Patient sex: M
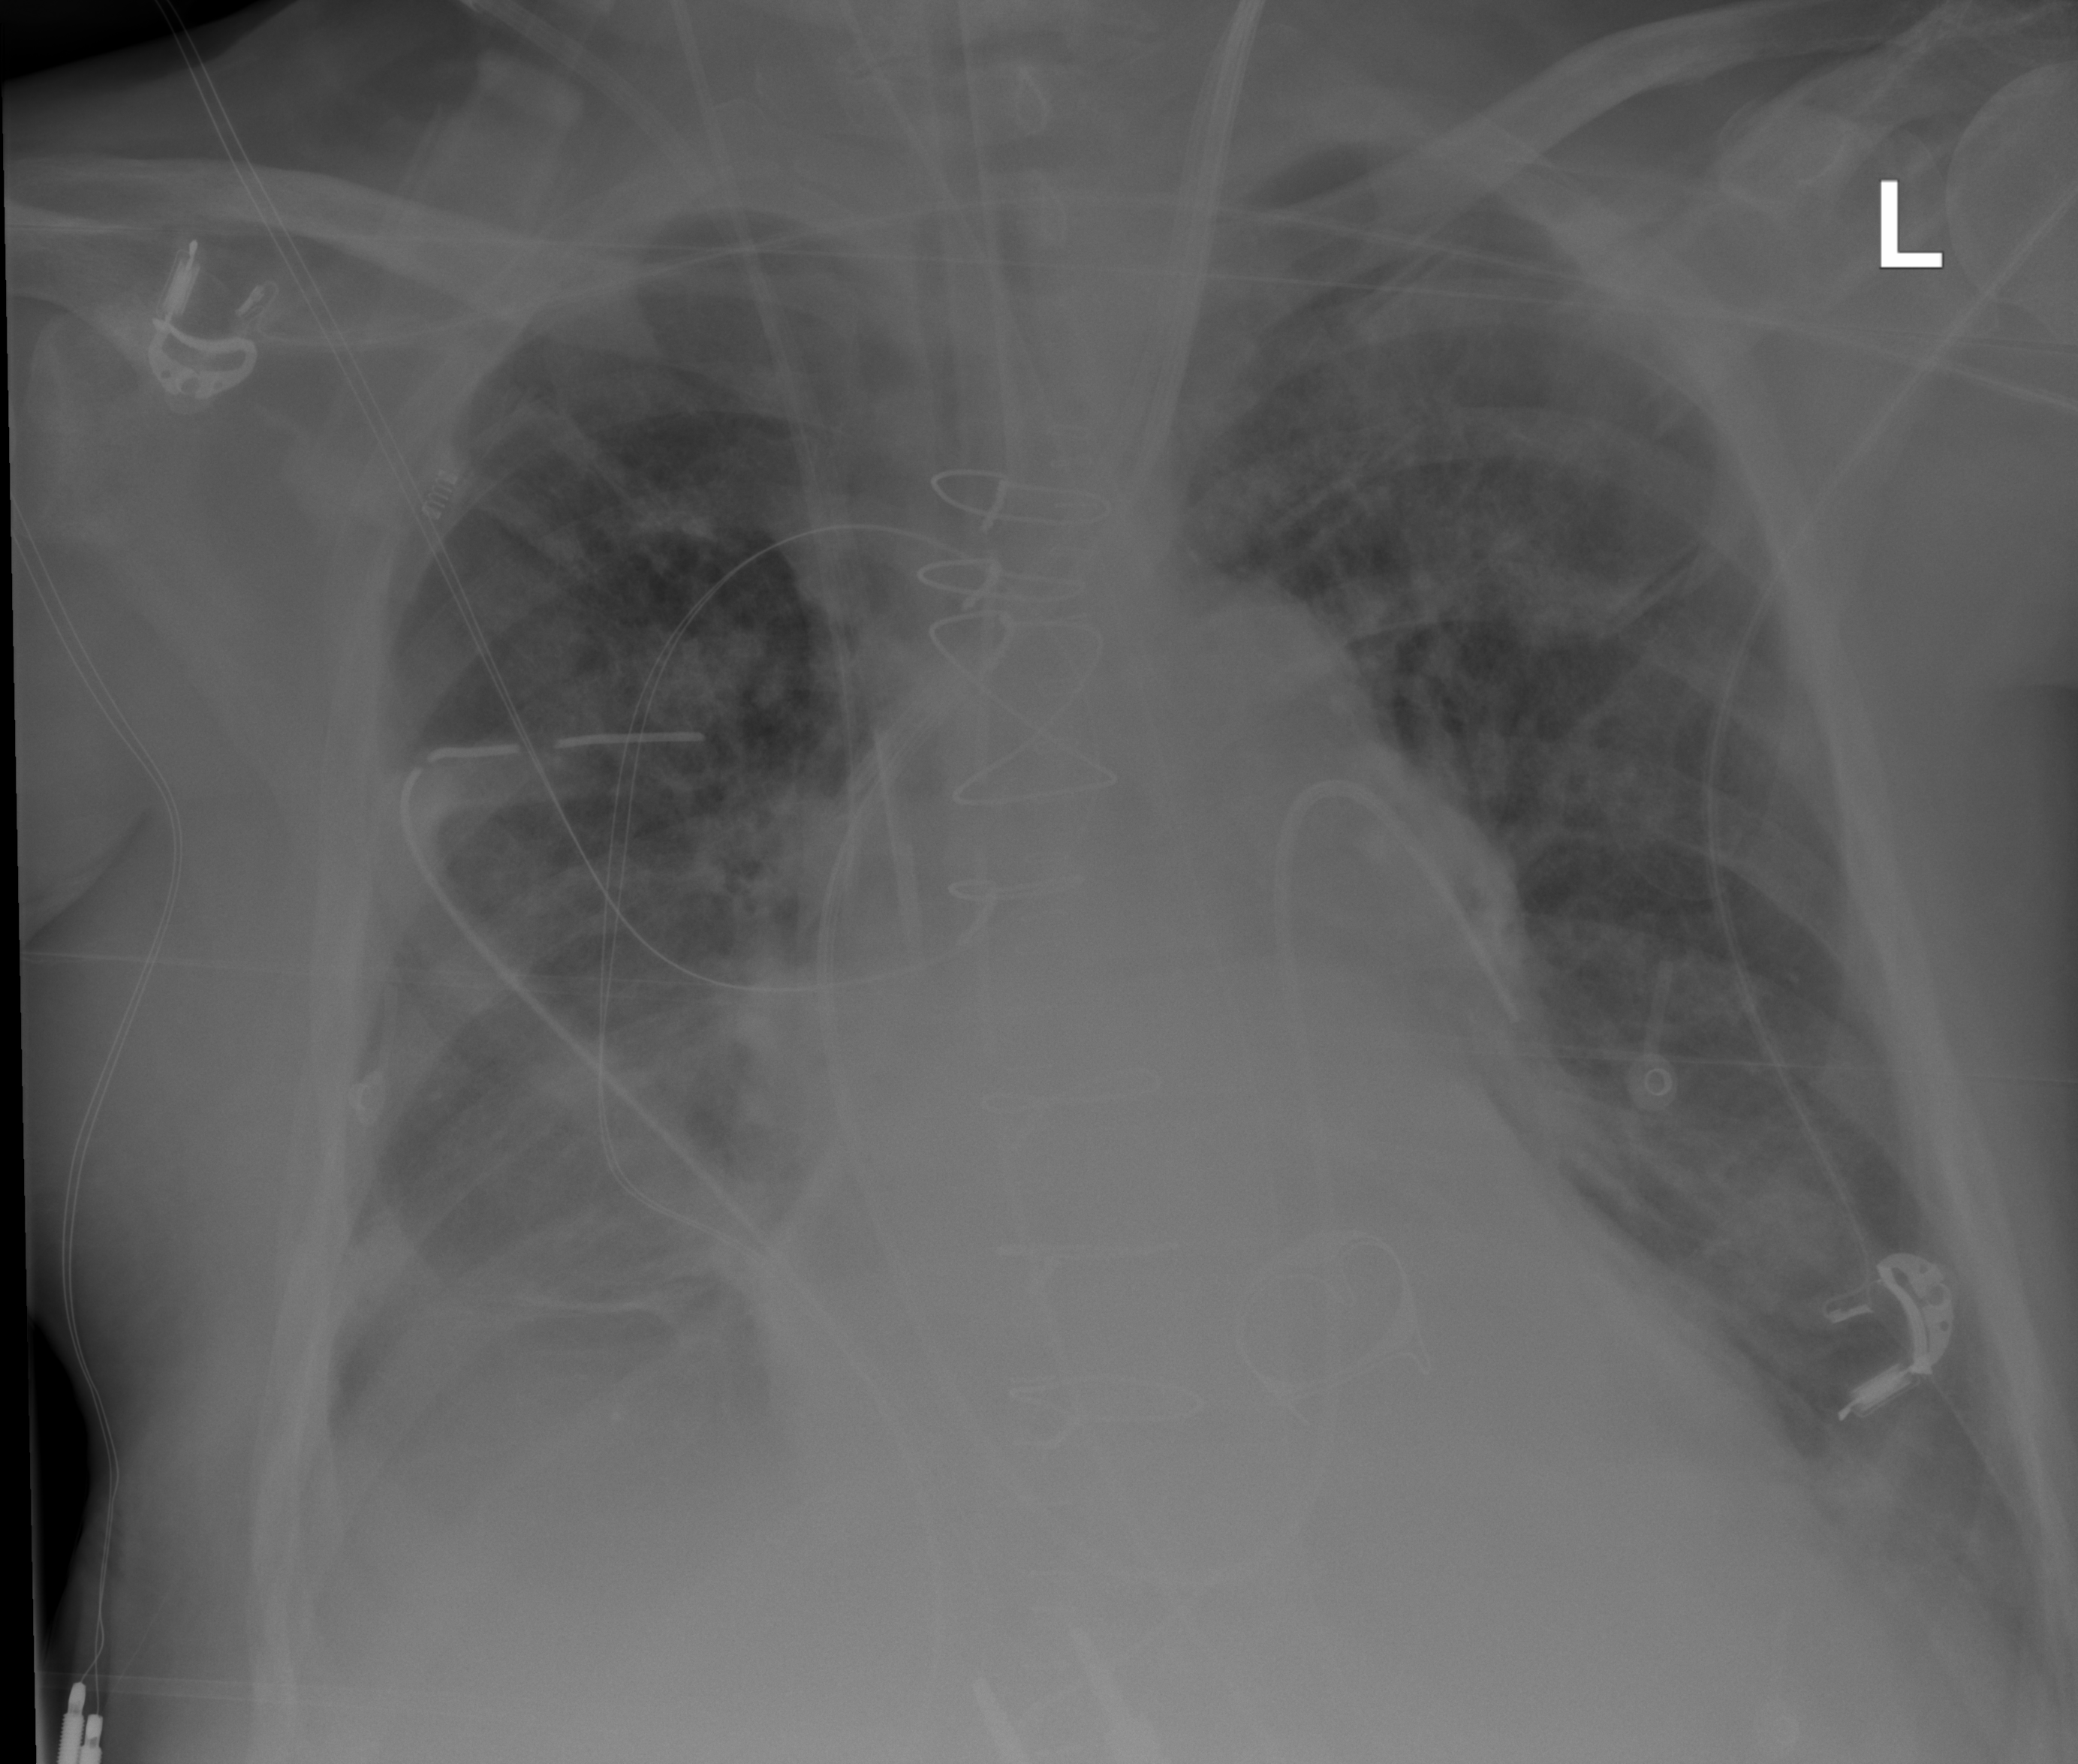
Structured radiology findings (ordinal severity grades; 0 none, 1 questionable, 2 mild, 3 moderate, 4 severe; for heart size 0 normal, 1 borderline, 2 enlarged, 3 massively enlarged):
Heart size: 2
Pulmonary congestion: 2
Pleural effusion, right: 2
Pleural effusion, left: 2
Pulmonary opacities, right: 0
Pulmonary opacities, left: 0
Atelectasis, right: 2
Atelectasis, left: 2